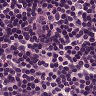
Metastatic tissue present: no